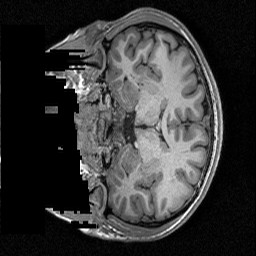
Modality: T1w
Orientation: coronal